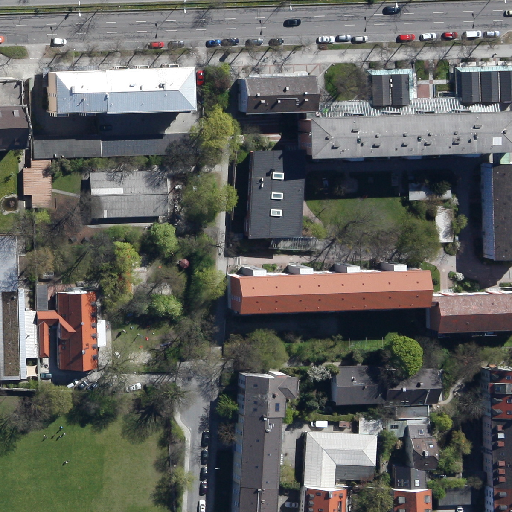
Referring expression: road